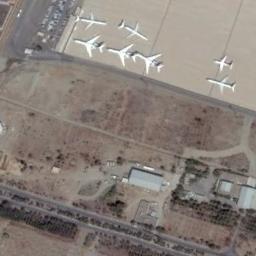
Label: airplane